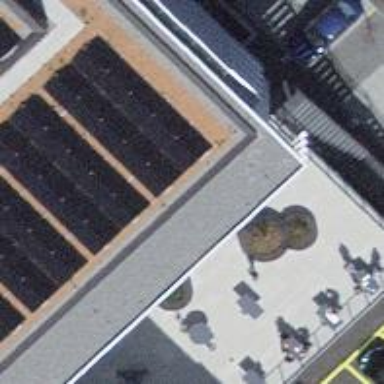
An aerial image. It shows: Solar power generator.